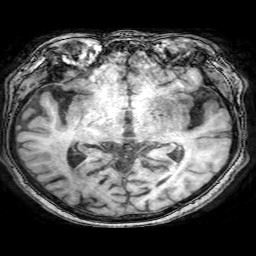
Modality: T1w
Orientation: coronal
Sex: male
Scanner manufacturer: philips
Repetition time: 0.008266 s
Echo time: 0.00382 s